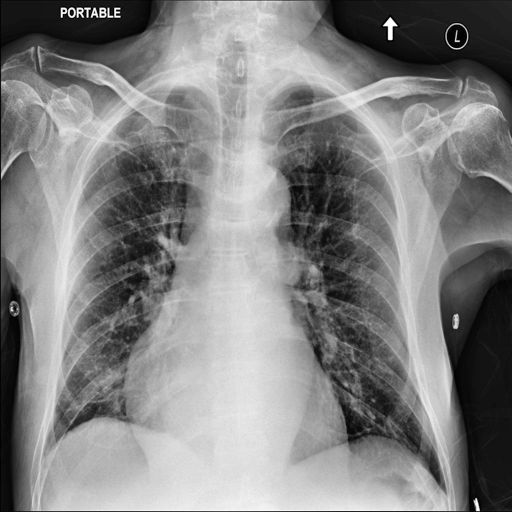
Finding: NORMAL